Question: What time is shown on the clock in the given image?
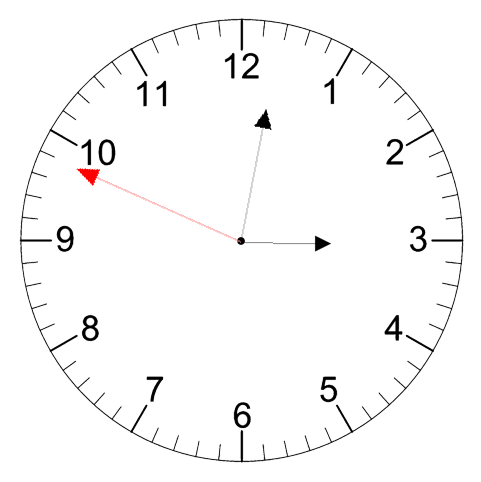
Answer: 03:01:49